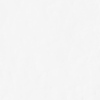
Label: not_dusty